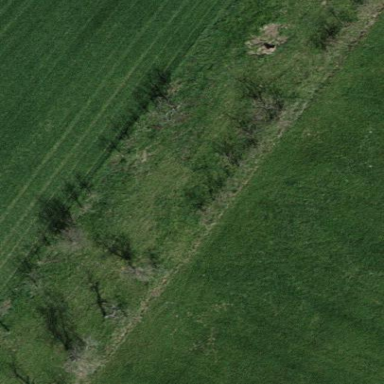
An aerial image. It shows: Orchard.